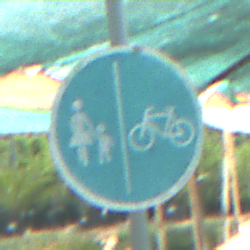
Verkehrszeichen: GetrennterRadUndGehwegRadwegRechts
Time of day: MorningAfternoon
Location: Roofed (Special)
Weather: PartlyCloudy
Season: NotSpecified
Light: Natural